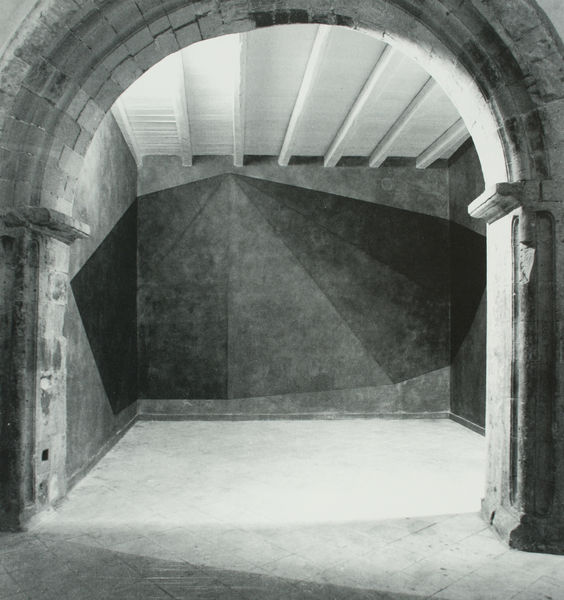
Titel: Installation Ex Chiesa dei Cavalieri di Malta, Syrakus - Asymmetrical pyramid
Künstler: Sol Lewitt
Schlagwörter: dunkel, kämpfer, schatten, weiß, grau, hell, holz, licht, raum, schwarz, säule, säulen, zeichnung, schirm, muster, alt, wand, falten, stein, steine, innenraum, boden, decke, ecke, bogen, moderne, abstrakt, modern, formen, latten, weis, pilaster, rundbogen, vorsprung, balken, kammer, tor, foto, fotografie, wände, fussboden, keller, nische, gewölbe, eckig, strahlen, form, radierung, holzdecke, ecken, flecken, geometrisch, sims, gesims, eck, kircheninneres, fluchtpunkt, zentral, romanik, rechteckig, sol, bemalung, joch, objekt, geometrie, lewitt, installation, tunnel, romanisch, kämpferplatte, gewände, flachdecke, prisma, installativ